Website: apple
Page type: customer-info-address
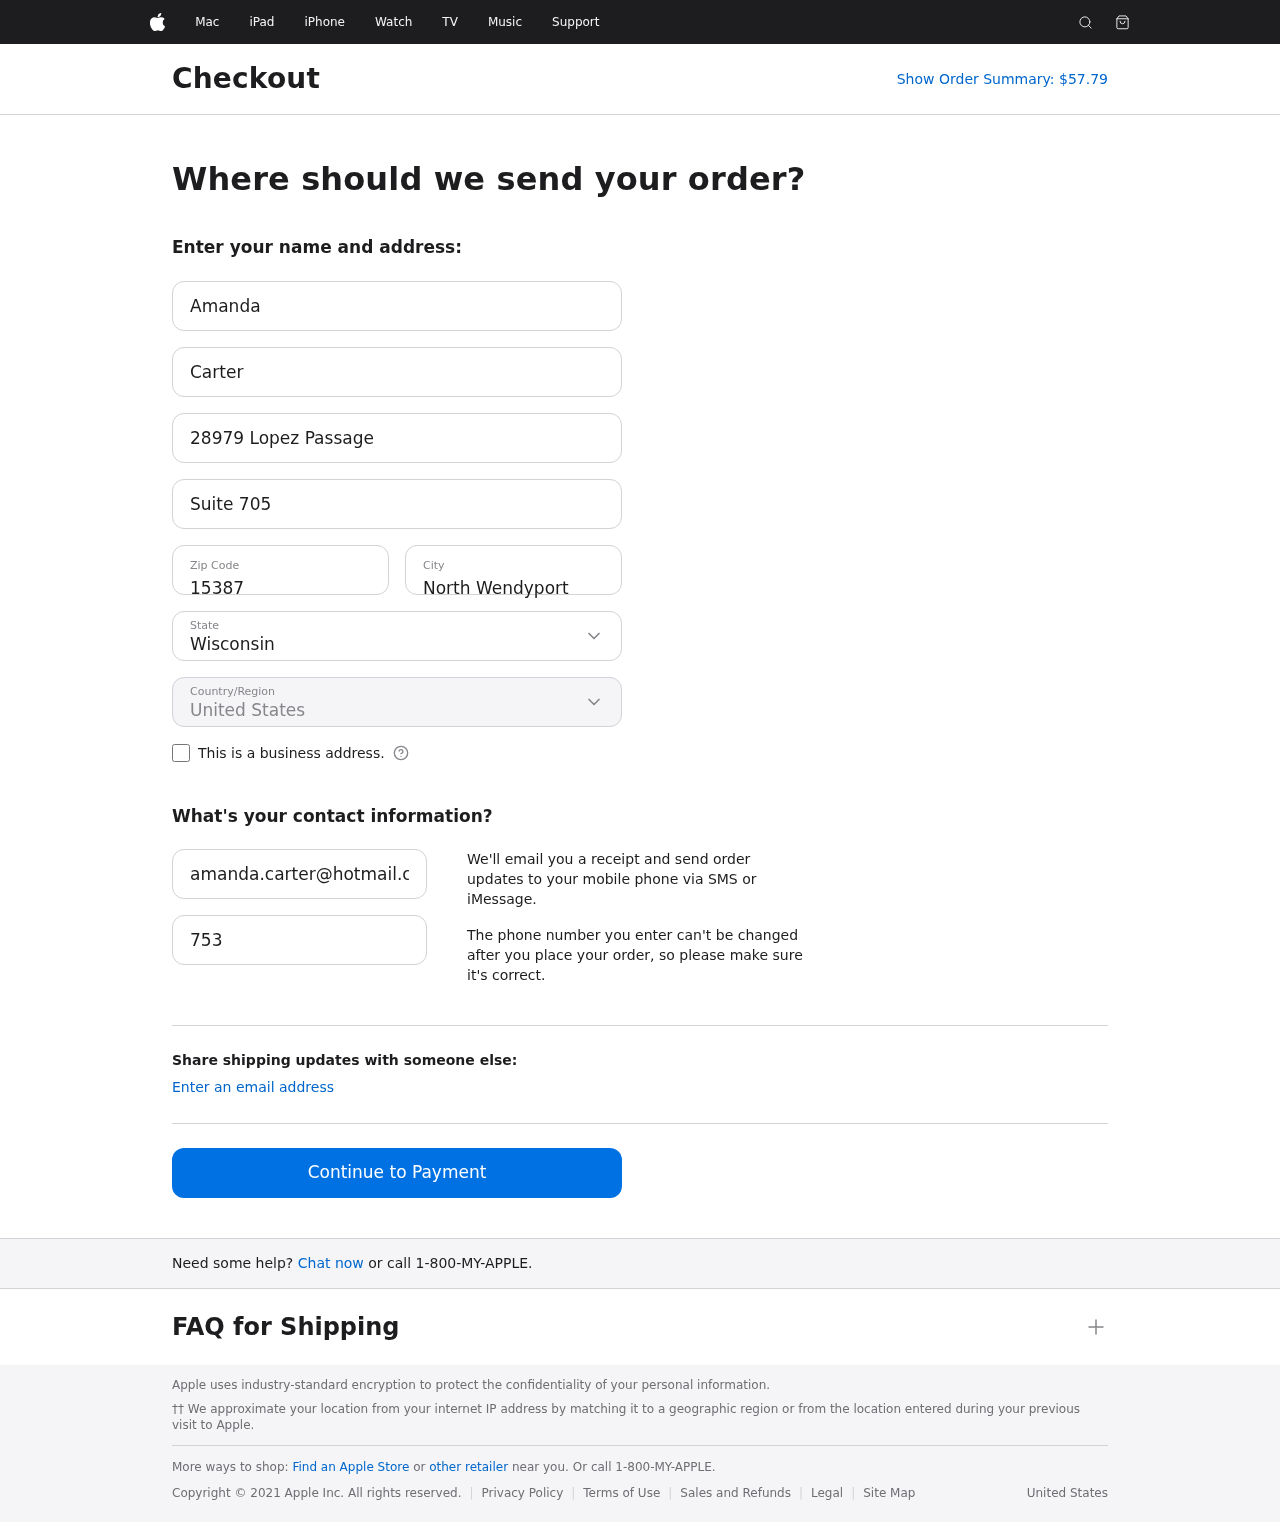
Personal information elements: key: PII_CITY
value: North Wendyport
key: PII_COUNTRY
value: United States
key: PII_EMAIL
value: amanda.carter@hotmail.com
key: PII_FIRSTNAME
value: Amanda
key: PII_LASTNAME
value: Carter
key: PII_PHONE
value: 7534604458
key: PII_POSTCODE
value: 15387
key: PII_STATE
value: Wisconsin
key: PII_STREET
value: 28979 Lopez Passage
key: PII_STREET2
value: Suite 705
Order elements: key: ORDER_TOTAL
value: Show Order Summary: $57.79